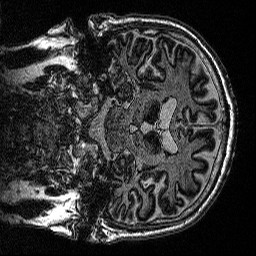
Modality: MP2RAGE
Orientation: coronal
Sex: male
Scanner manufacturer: siemens
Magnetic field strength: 3 T
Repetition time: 5 s
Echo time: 0.00292 s